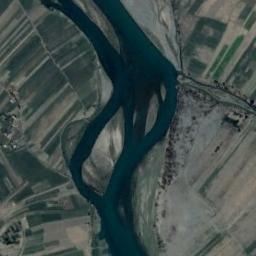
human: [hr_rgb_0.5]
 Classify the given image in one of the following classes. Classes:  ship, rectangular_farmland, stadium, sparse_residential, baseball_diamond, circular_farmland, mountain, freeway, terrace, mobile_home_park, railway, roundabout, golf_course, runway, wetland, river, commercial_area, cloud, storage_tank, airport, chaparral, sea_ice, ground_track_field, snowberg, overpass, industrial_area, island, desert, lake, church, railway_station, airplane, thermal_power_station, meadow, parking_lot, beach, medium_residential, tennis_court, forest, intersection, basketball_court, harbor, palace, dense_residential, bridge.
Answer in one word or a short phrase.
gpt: river